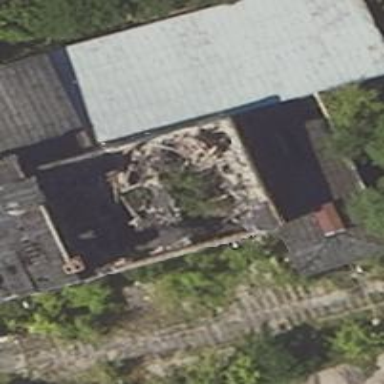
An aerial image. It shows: Ruins of building.